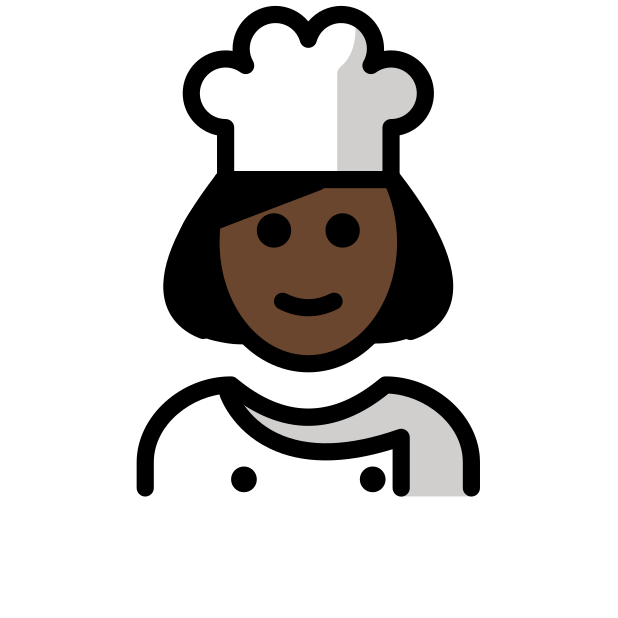
woman cook: dark skin tone